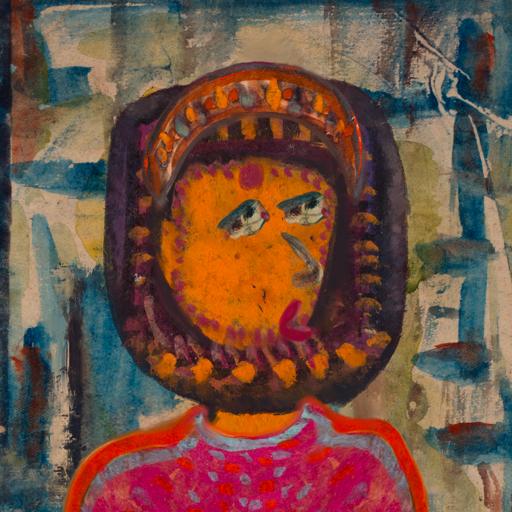
Background: Orphan, Head And Neck Side: Doll_w_Hair, Face Side: Pipe, Bust: Sisters, Hair Side: Blank, Head Accessory: Hypocrite, Second Necklace: Blank, Necklace: Blank, Baby: Blank